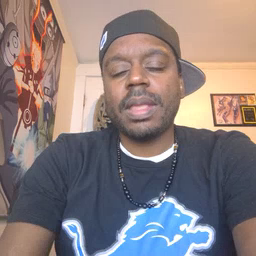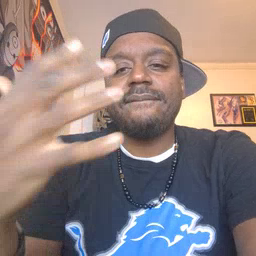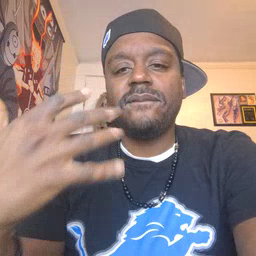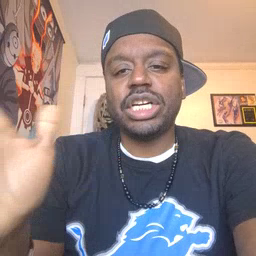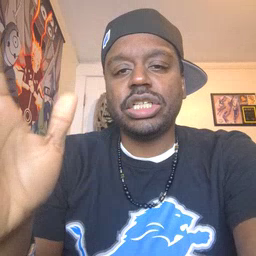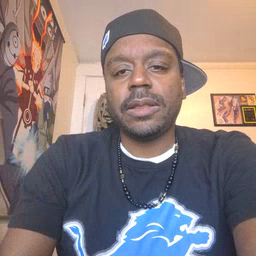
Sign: finish